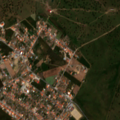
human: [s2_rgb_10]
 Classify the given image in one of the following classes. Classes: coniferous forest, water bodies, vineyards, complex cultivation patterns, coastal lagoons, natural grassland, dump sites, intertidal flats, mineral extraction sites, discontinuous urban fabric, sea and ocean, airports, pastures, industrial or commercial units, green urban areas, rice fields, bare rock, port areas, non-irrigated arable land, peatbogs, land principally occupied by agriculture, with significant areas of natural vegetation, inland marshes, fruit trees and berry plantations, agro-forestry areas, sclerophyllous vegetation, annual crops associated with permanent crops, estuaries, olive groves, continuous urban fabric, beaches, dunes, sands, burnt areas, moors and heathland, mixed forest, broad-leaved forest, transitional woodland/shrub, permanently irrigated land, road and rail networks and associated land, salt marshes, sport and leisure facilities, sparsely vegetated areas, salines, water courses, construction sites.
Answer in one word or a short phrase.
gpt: continuous urban fabric